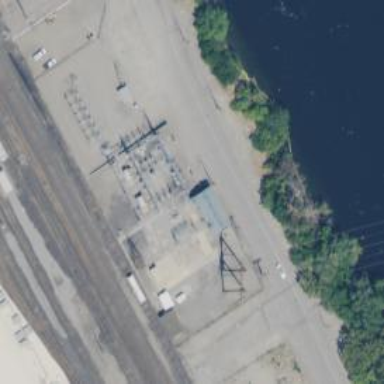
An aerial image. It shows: Power substation.